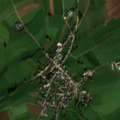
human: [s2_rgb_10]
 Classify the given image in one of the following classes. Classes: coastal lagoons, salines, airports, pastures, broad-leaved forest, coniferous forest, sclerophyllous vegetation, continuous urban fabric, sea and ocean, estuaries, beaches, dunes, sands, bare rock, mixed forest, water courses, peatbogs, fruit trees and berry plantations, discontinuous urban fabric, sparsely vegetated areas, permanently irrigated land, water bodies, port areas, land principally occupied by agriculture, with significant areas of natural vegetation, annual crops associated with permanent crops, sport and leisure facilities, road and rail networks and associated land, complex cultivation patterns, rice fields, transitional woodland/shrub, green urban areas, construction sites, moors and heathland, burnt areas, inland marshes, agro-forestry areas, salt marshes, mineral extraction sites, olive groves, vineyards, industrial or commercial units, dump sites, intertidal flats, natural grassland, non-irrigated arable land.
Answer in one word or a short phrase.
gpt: discontinuous urban fabric, non-irrigated arable land, pastures, complex cultivation patterns, land principally occupied by agriculture, with significant areas of natural vegetation